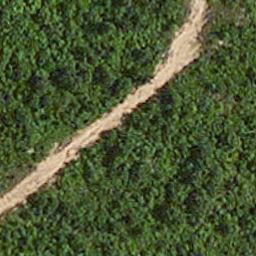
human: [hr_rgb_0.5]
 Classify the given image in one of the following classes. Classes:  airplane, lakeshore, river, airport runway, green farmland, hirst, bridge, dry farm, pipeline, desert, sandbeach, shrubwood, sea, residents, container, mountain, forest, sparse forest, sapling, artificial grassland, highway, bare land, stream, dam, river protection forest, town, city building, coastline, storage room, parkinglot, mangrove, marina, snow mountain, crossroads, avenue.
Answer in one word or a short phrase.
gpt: avenue